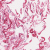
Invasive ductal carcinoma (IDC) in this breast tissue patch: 0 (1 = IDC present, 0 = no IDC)